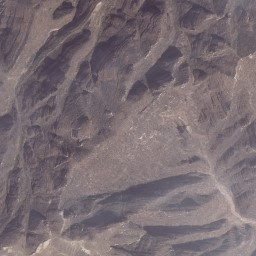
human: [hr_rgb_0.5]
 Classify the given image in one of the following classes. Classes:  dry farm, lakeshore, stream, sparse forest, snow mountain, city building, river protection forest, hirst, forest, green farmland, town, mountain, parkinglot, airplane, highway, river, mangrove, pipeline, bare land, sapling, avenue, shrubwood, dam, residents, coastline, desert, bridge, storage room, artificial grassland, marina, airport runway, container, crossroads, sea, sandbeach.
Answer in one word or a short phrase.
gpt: mountain